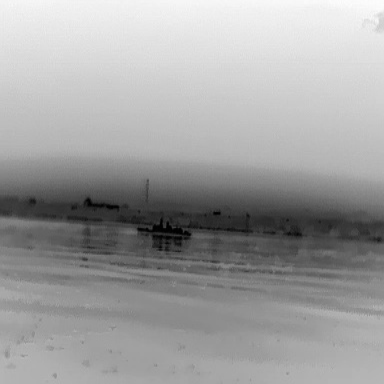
There is a warship in the infrared image.